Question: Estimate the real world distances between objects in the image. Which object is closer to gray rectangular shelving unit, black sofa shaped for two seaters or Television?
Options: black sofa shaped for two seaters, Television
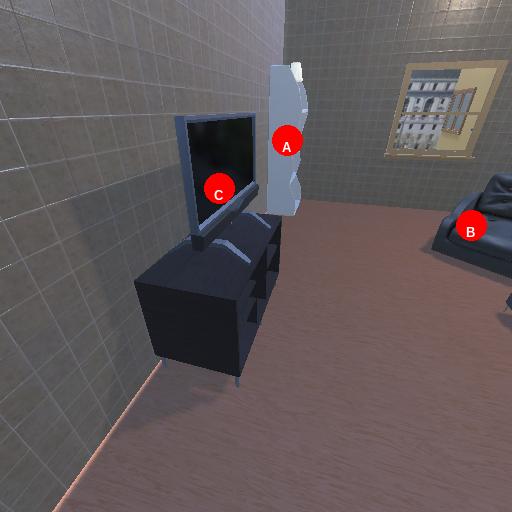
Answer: black sofa shaped for two seaters